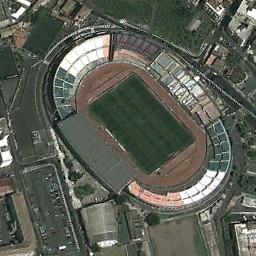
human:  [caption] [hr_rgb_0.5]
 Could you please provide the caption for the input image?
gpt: Oval stadium next to lawn and building .

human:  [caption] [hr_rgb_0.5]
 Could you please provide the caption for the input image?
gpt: There are many cars in the parking lot next to the stadium .

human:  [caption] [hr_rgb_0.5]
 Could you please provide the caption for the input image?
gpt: This oval stadium has yellow and blue chairs on both sides .

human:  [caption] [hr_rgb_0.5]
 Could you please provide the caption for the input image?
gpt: The stadium is next to some trees and parking lot .

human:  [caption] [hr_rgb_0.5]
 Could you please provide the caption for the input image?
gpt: There are some buildings and green lawns beside the stadium .